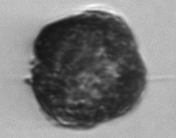
Label: Alexandrium_catenella